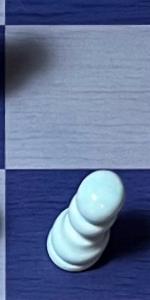
Label: Pawn_White